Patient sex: F
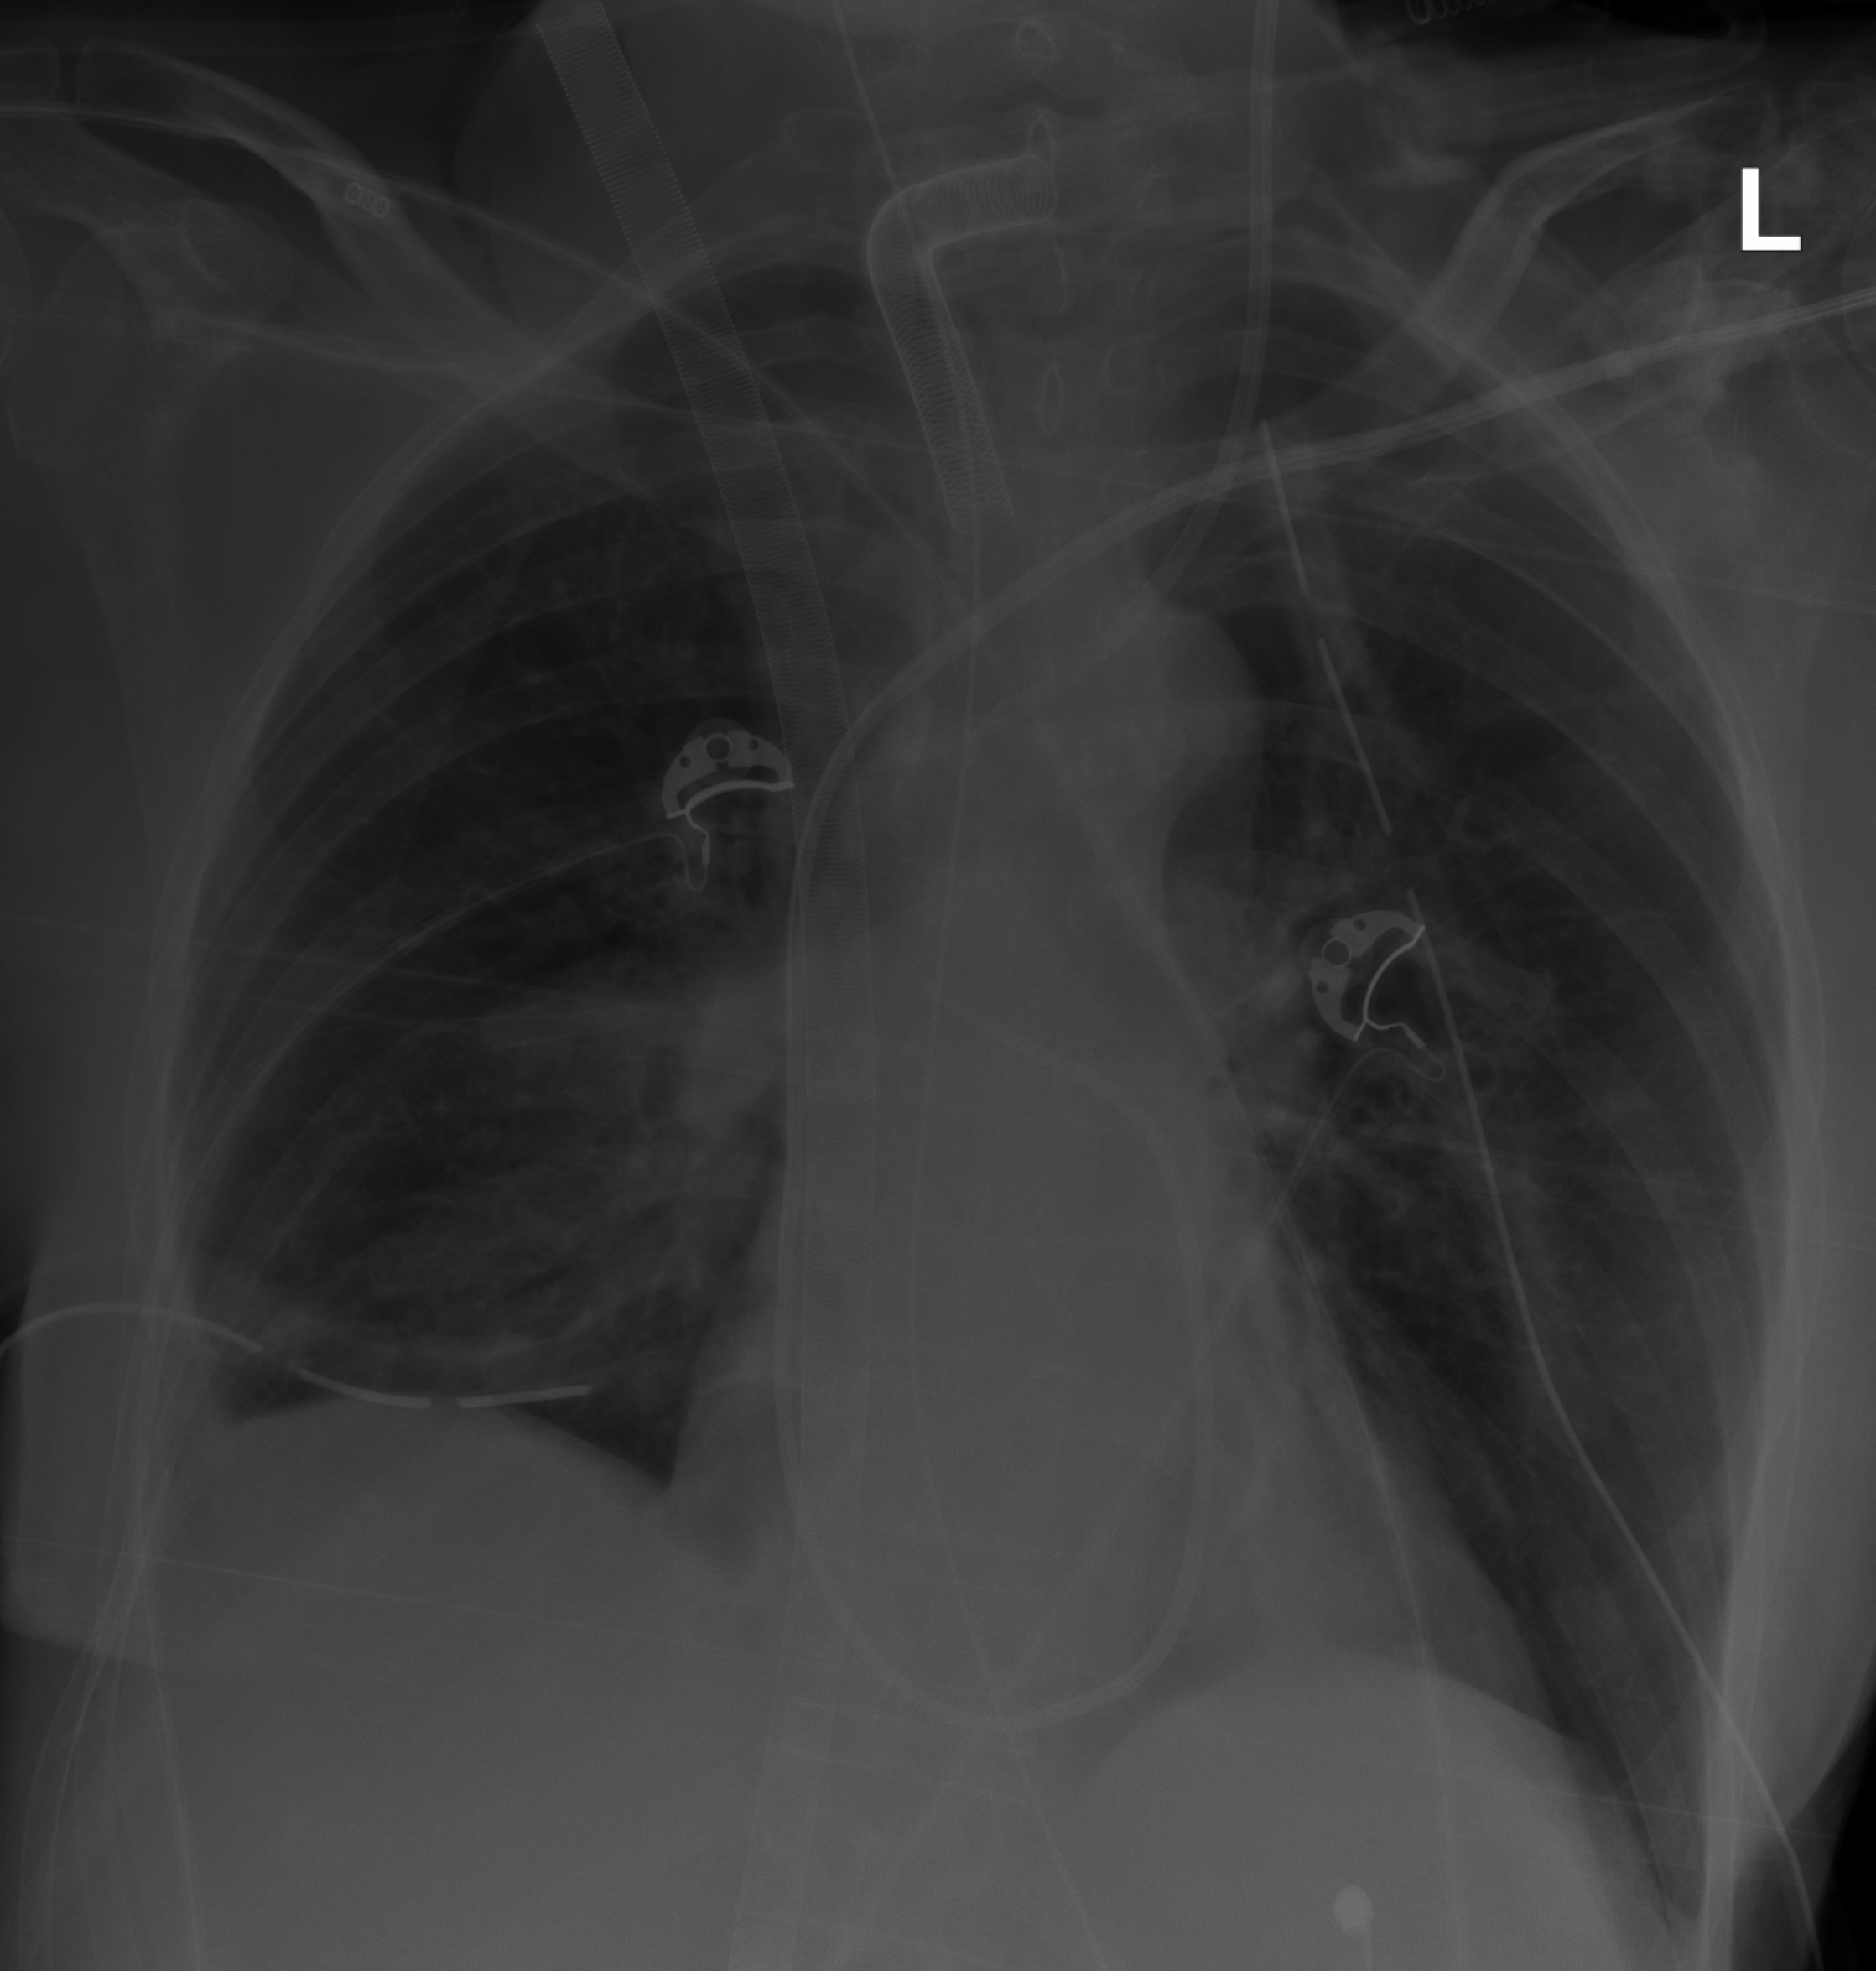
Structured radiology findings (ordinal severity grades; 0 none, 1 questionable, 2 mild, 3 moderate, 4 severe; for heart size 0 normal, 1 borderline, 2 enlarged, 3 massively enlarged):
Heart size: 0
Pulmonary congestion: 0
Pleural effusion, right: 1
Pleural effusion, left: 0
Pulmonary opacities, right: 2
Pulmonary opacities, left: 0
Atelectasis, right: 2
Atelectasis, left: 0